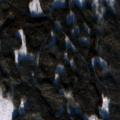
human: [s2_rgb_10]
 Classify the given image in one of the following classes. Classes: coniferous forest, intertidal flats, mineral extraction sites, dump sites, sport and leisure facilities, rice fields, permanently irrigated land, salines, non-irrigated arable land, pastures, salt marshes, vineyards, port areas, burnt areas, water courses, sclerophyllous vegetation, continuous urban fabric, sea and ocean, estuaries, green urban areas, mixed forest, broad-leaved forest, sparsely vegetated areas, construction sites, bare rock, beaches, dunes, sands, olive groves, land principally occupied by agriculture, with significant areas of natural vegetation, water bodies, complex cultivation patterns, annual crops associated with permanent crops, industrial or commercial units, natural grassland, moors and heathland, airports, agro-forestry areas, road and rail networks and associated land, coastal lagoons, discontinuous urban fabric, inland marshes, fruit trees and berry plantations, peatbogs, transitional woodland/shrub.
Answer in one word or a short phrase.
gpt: coniferous forest, peatbogs